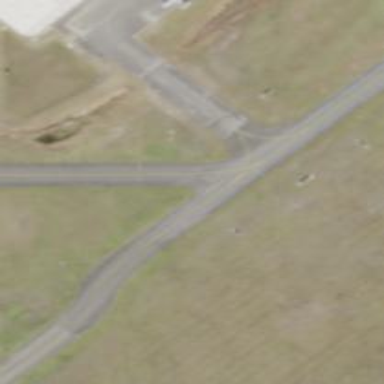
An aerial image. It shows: View of taxiway at the airport.